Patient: sex F, age 61
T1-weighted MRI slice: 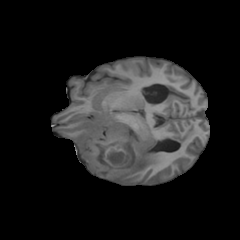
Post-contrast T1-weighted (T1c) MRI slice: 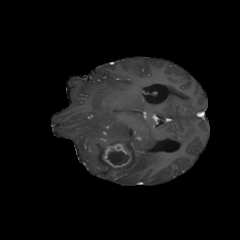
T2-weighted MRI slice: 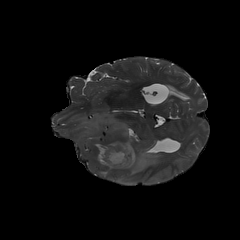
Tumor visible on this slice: yes
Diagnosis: Glioblastoma, IDH-wildtype
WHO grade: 4